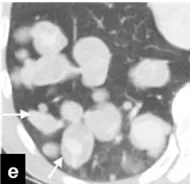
The present study.
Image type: radiology (ct)